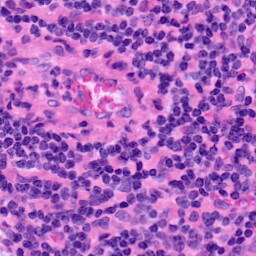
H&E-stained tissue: LymphNode